Chest X-ray:
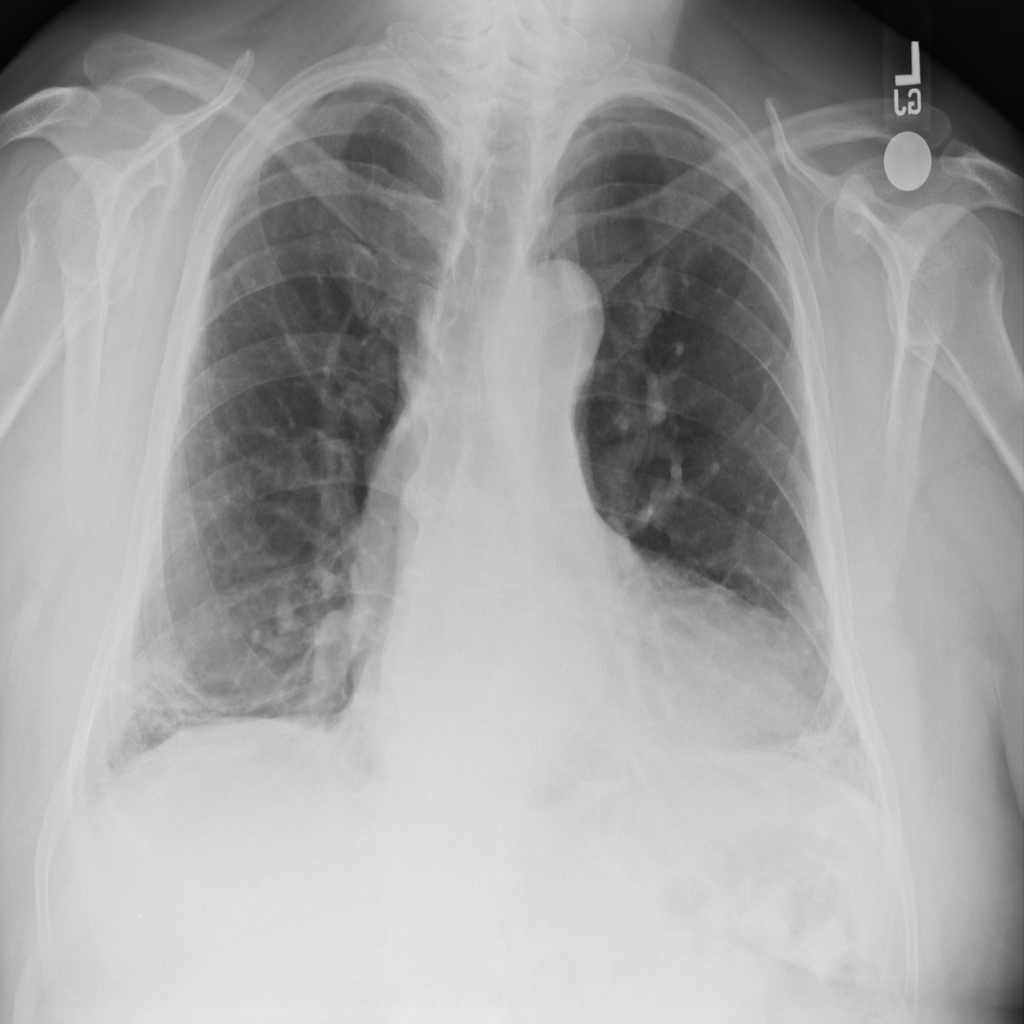
Findings: Atelectasis, Cardiomegaly, Emphysema, Effusion
No abnormal finding: no